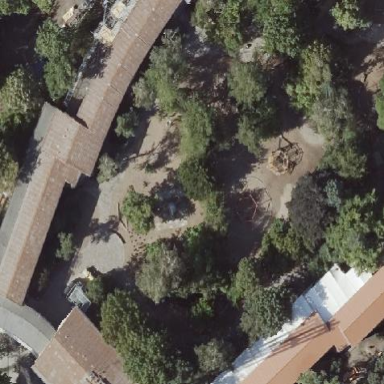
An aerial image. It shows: School building.